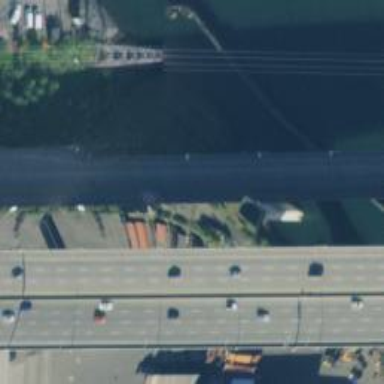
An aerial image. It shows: Secondary road crossing movable swing bridge.